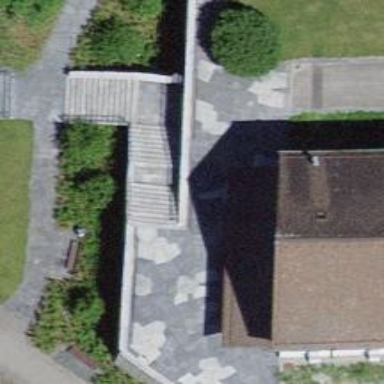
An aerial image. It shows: Set of steps made of paving stones.